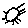
Label: sun